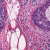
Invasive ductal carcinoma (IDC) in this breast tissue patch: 0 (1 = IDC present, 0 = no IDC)